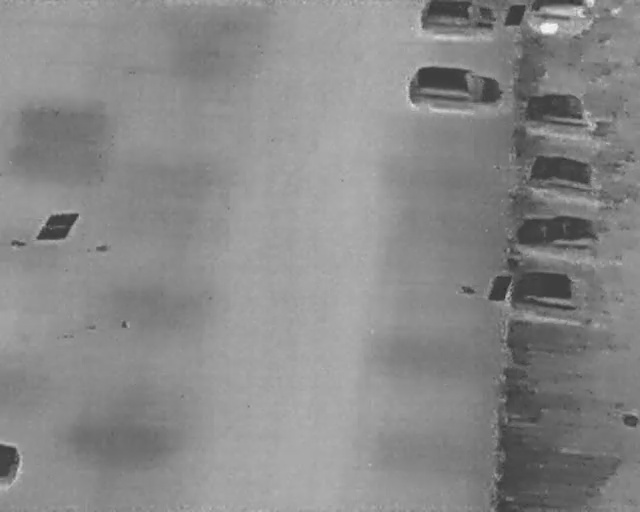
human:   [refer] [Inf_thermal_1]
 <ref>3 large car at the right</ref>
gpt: <box>[[82, 48, 91, 67, 6], [84, 36, 91, 55, 3], [85, 25, 91, 42, 8]]</box>